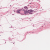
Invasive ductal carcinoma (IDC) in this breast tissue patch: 0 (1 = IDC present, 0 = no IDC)